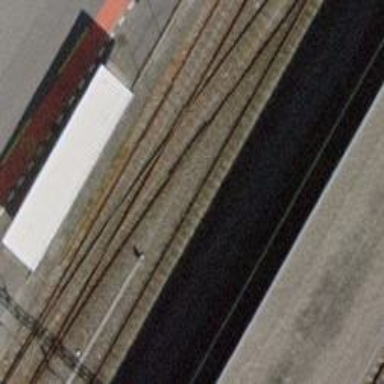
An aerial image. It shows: Railway yard with single rail track. The electrified track has contact line for power supply.